Question: I am using a notebook without a mouse.
After typing 'prop' and pressing 'tab', Visual Studio will automatically give me a property template. Pressing 'tab' will move the cursor between 'type' and 'propertyname' placeholders.
I want to move the cursor to a new line after completing the property template.
Is there a shortcut to do so?

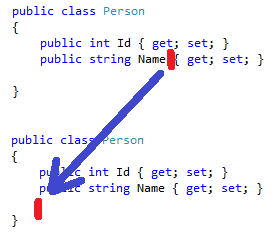
Answer: Press the Enter key twice.
I tried to post this answer 3 times before I left the comment. It wouldn't let me, too short. That's why I'm typing this otherwise useless verbiage.